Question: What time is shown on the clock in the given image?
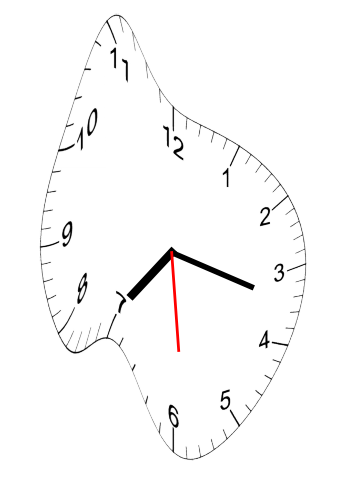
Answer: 07:17:29